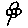
Label: flower